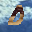
Label: 0